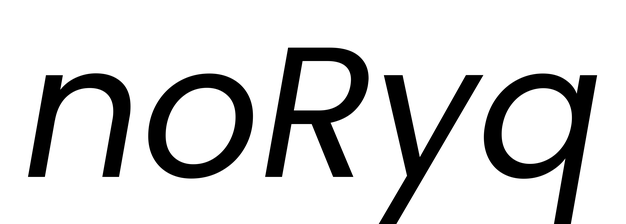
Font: Poppins-Italic